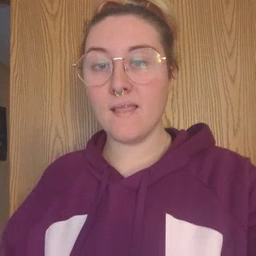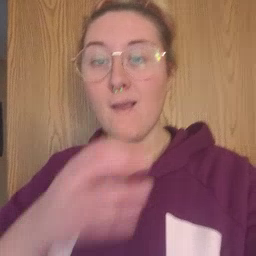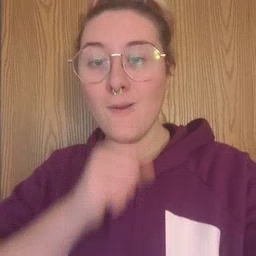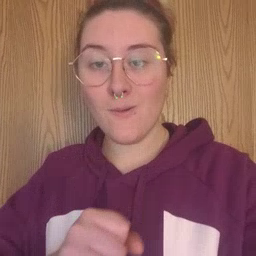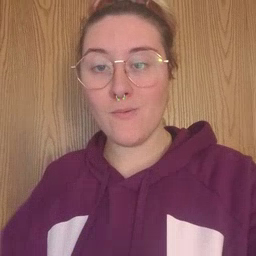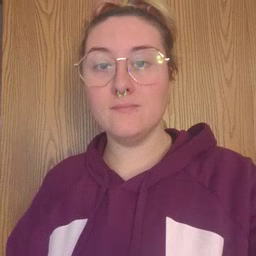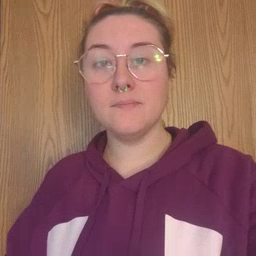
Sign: old